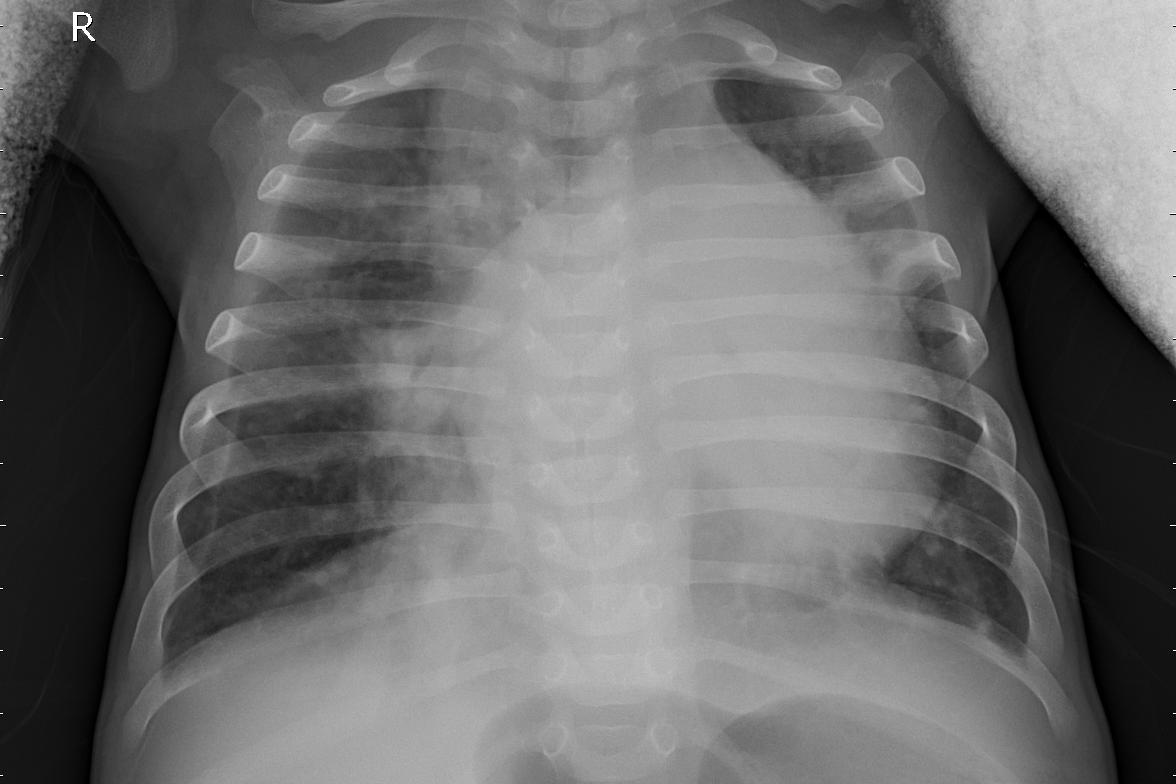
Diagnosis: PNEUMONIA